Question: When I am inside :hover I want to continue adding on previous class using
But when I use & inside :hover - it forms class along with :hover

WHAT I WANT: inside of ':hover { }' I want to continue "the chain" like this, instead of retyping whole class from the beggining
'''
&:hover {
&__accent__product-box { transform: scale(1.1); }
}
'''
This results like this when compiled:
<URL>
And I want to compile like this:
<URL>
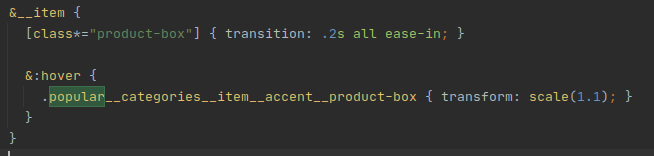
Answer: You can keep the ampersand '&' via a variable.
'''
.parent {
$this: &;
&:hover {
#{$this}__variation--active {
background: red;
}
}
}
'''